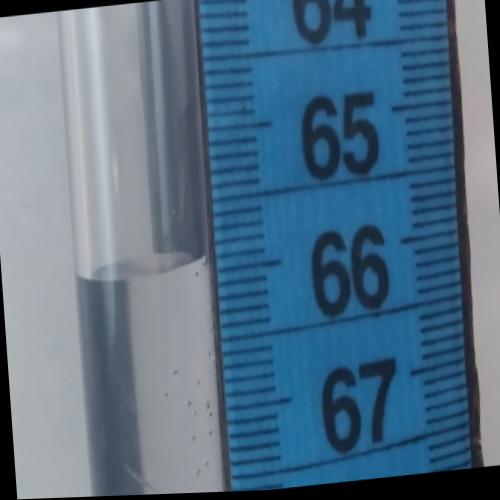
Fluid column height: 65.9 cm